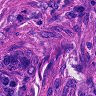
Metastatic tissue present: yes